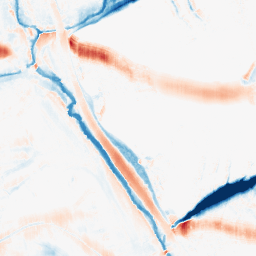
Category: morphological
Decomposition family: morphological_ellipse
Decomposition parameters: operation: average
width: 30
height: 10
Upsampling method: cubic_catmull_rom
Upsampling parameters: scale: 2
Upsampling scale: 2